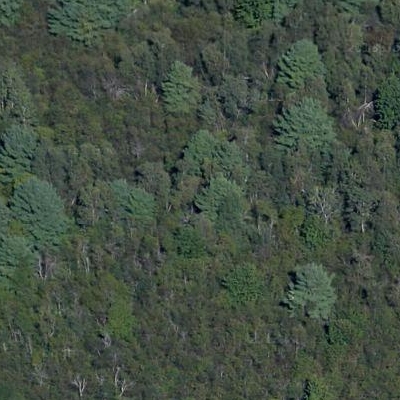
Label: eForest